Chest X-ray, AP view. Patient: 11 years old, sex F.
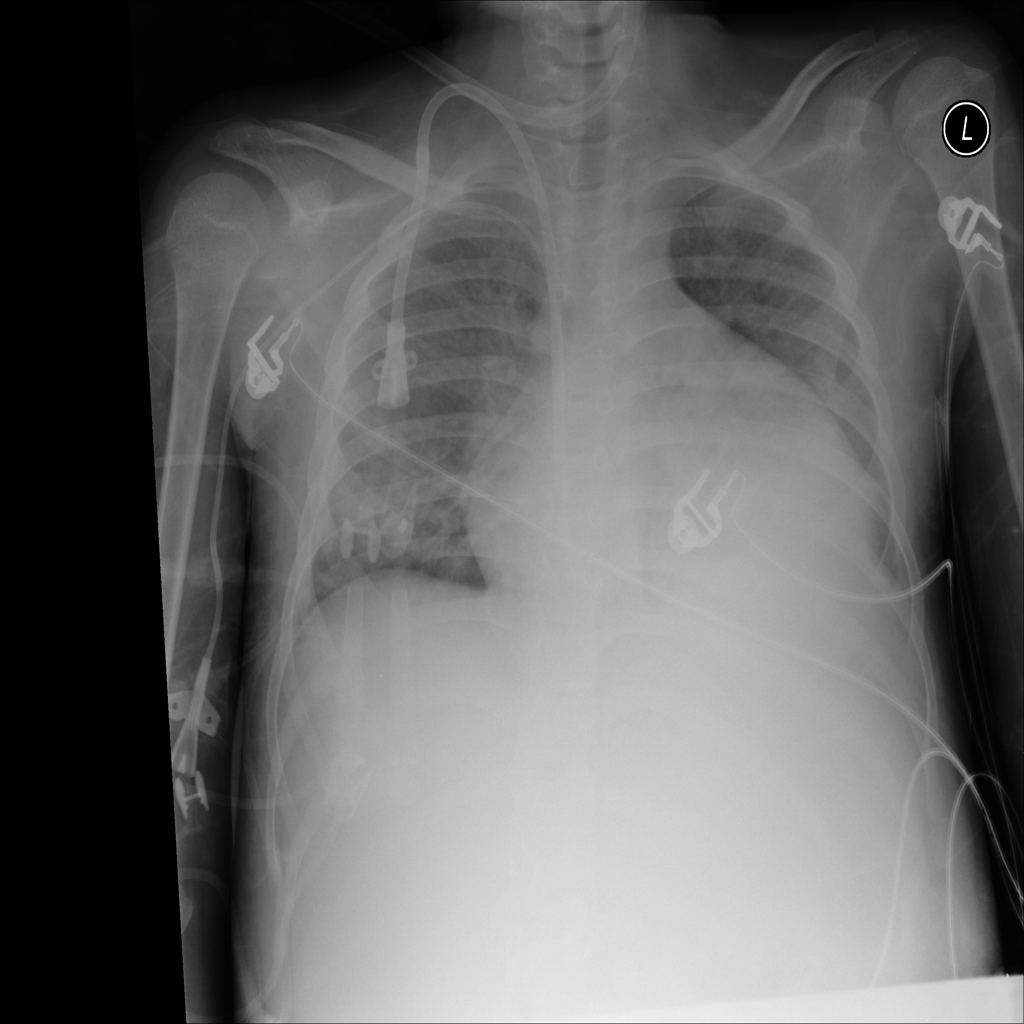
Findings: Pneumonia